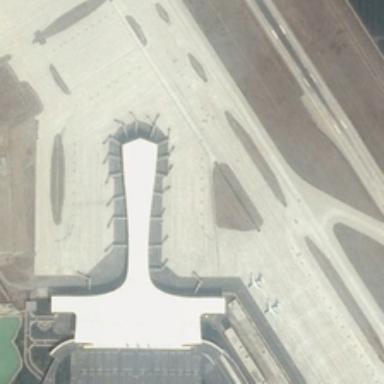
Several planes are near a terminal in an airport .